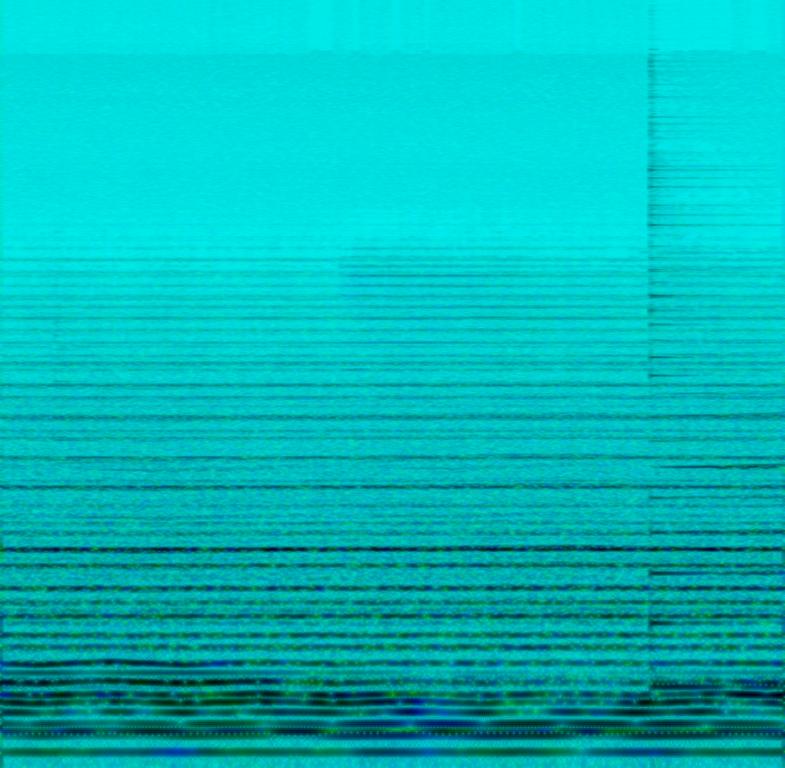
The low quality recording features an ambient song that consists of sustained synth pad chord and mellow strings melody. It sounds mystical, soft, mellow, relaxing and calming - like something you would hear while having a massage.